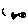
Label: fish